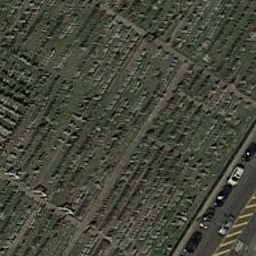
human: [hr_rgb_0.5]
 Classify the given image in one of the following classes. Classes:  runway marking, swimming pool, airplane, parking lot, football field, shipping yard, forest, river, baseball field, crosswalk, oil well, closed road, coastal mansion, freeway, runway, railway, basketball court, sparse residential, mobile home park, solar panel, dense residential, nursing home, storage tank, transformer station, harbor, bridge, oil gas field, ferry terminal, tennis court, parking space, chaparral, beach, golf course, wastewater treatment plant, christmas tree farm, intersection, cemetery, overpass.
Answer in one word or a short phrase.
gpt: cemetery